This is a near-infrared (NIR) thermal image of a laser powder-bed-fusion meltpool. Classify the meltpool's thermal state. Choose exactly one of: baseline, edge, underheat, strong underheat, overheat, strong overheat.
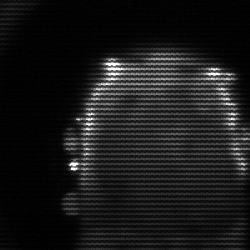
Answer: baseline